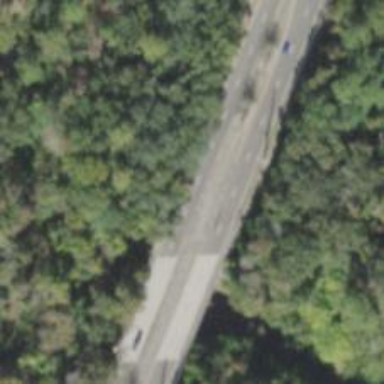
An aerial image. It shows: Secondary link road.